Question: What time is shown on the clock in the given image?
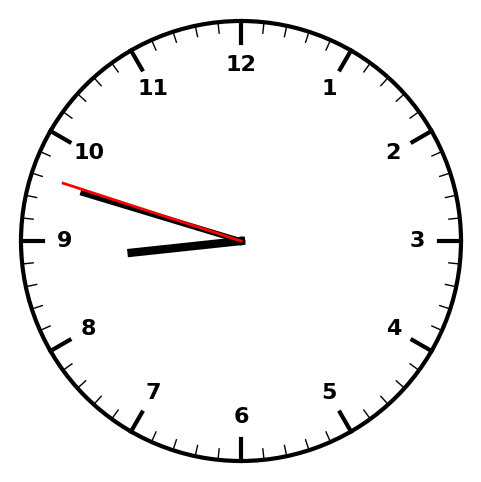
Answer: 08:47:48